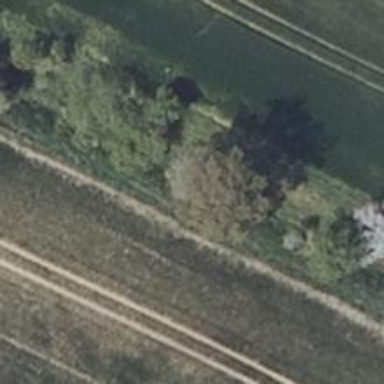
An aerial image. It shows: Deciduous tree with broadleaved leaves.